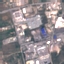
Land use / land cover: Industrial